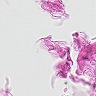
Metastatic tissue present: no